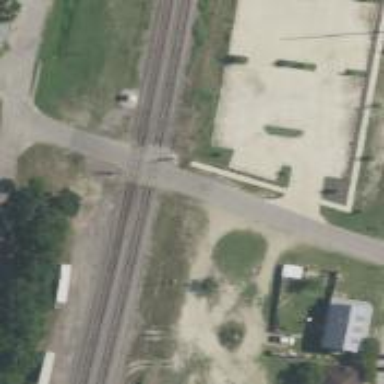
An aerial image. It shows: Railway siding for service.